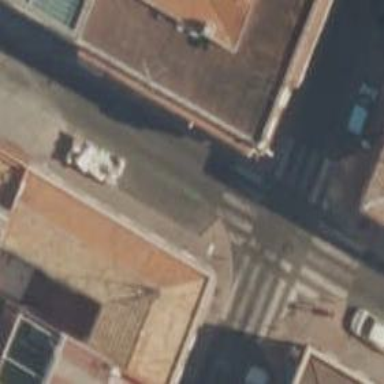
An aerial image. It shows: Uncontrolled zebra crossing on the road.